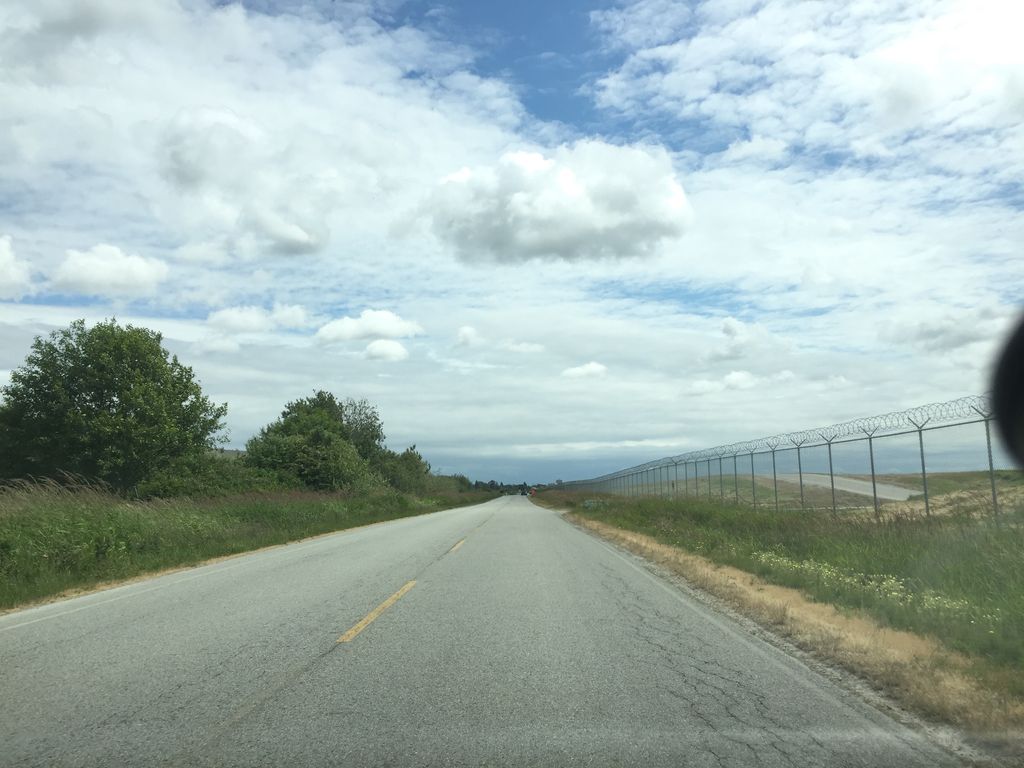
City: vancouver